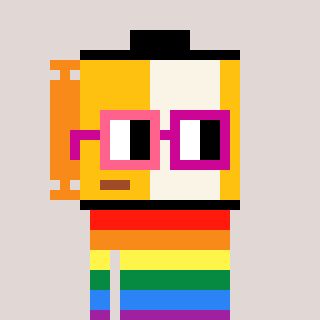
a pixel art character with square pink and red glasses, a film roll-shaped head and a orange-colored body on a warm background